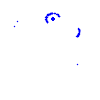
Particle: proton